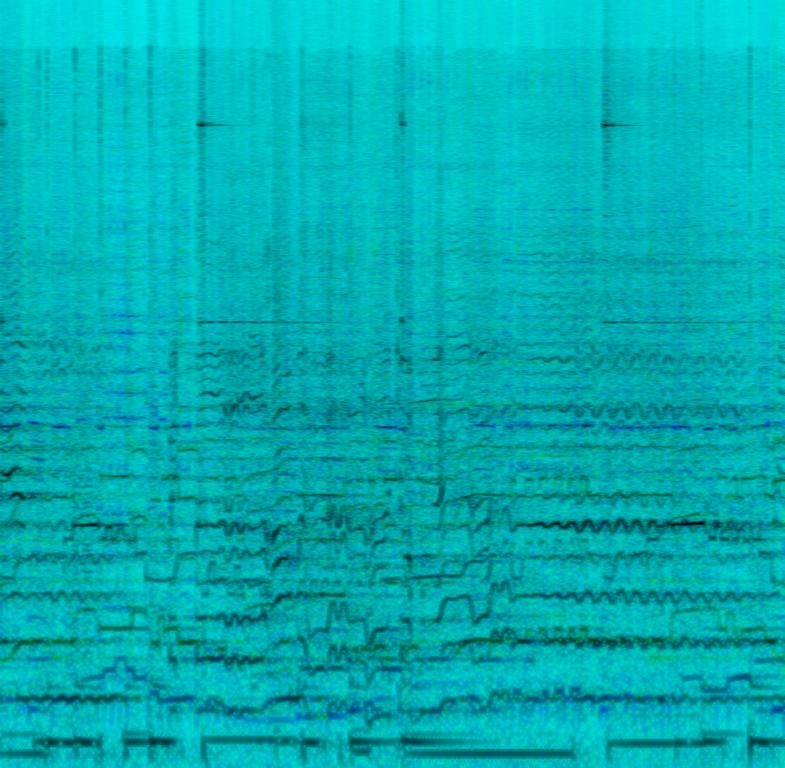
This recording is full of flutes and string instruments played with a bow. All of them are playing melodies spread across the sides of the speakers. Someone is playing a percussion instrument and a male voice is singing in a higher key. To me it sounds overloaded with too many melodies playing at the same time. This song may be playing in a traditional presentation.